Question: I'm beginner in CSS, I can't put div after
For example
I want to put 'red' div after 'green' div as the image shows:

but I want to make divs .
What I tried
'''
.green {
position: absolute;
top: 0;
left: 0;
width: 100%;
height: 50%;
background-color: green;
margin-bottom: 5px;
}
.red {
position: absolute;
left: 0;
width: 100%;
height: 50%;
background-color: red;
}
'''
'''
<div class="green">
</div>
<div class="red">
</div>
'''
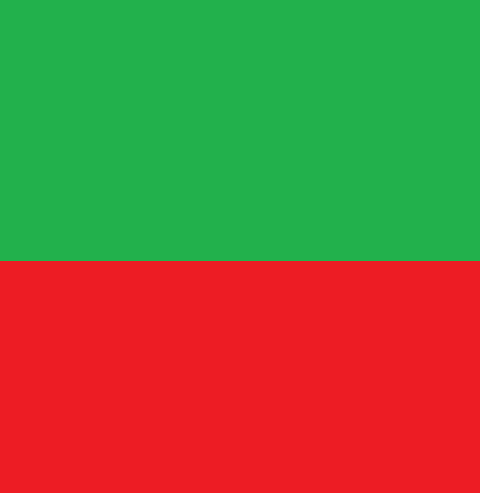
Answer: If you just write this code with relative positions I think will do the work. But following your example (where you set the position as absolute) I let you the following code. I don't know if it is what do you expect, if it isn't, please com back with more details.
'''
.green {
position: absolute;
width: 100%;
top: 0;
left: 0;
width: 100%;
height: 50vh;
background-color: green;
margin-bottom: 5px;
}
.red {
position: absolute;
top:0;
left: 0;
width: 100%;
height: 50vh;
background-color: red;
transform: translateY(100%);
}
'''
'''
<div class="green">
</div>
<div class="red">
</div>
'''